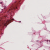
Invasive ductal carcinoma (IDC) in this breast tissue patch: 0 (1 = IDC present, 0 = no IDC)